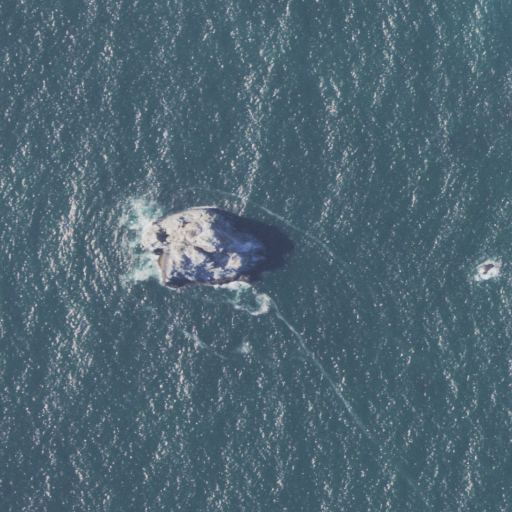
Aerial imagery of island in California named Gull Rock containing open water and shrub